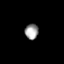
Tissue: prostate
Cell type: Myeloid cells
Senescence score: 0.7053
Nuclear area (px): 205
Mean DAPI intensity: 155.18